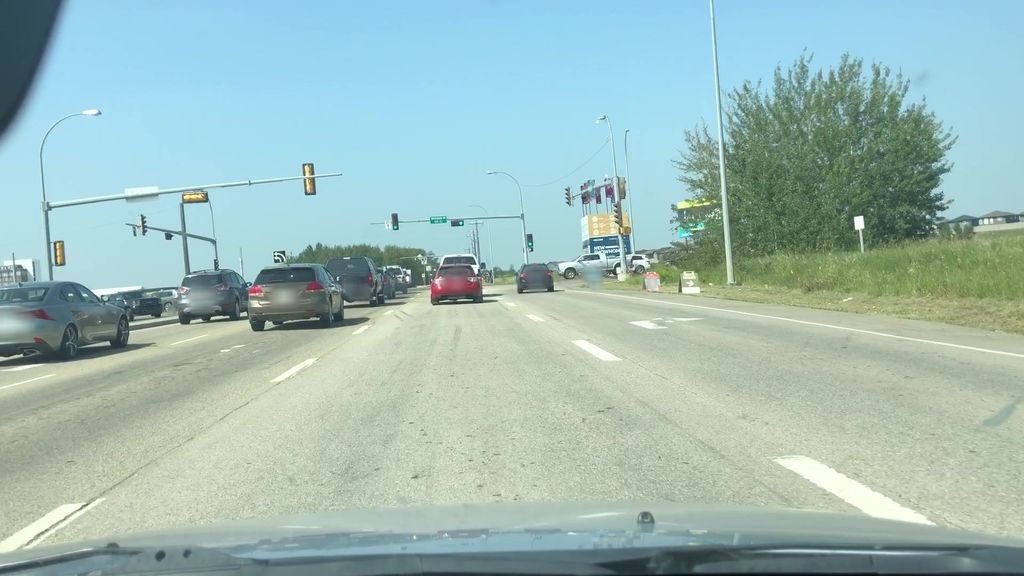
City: edmonton